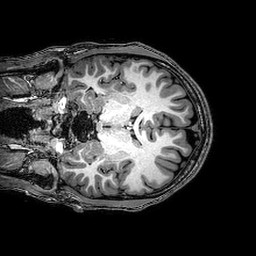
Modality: T1w
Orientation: coronal
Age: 24
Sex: male
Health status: healthy
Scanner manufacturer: philips
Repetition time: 0.008199 s
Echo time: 0.00377 s